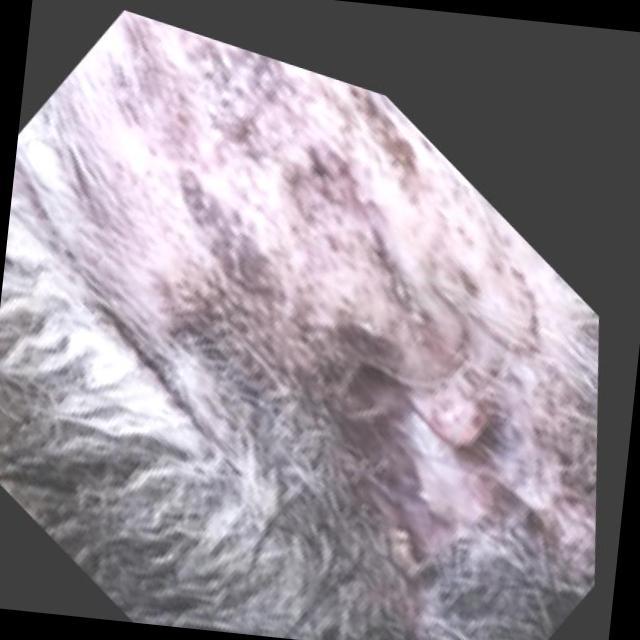
Canine fungal skin infection — characterized by alopecia, scaling, crusting, and circular lesions. Common agents include Malassezia and Candida species.